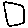
Label: square